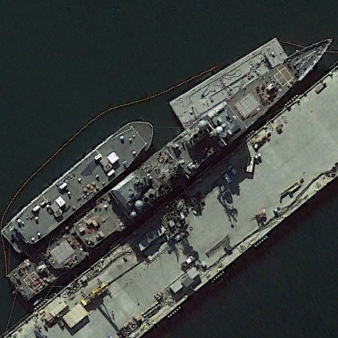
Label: cruiser